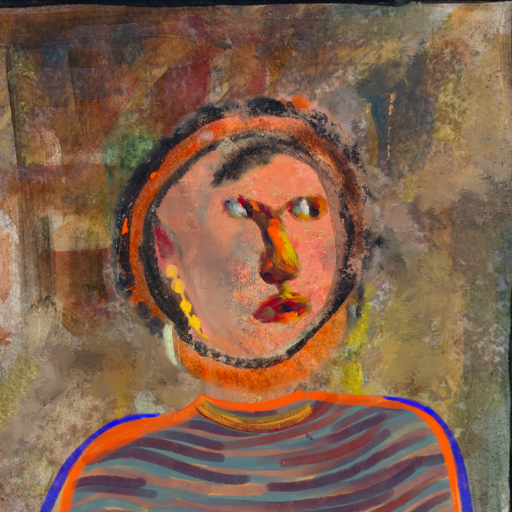
Background: Mosgoul, Head And Neck Side: Irani, Face Side: An_Impression, Bust: Experience, Hair Side: Childish, Head Accessory: Blank, Second Necklace: Blank, Necklace: Mother_And_Son_Son, Baby: Blank